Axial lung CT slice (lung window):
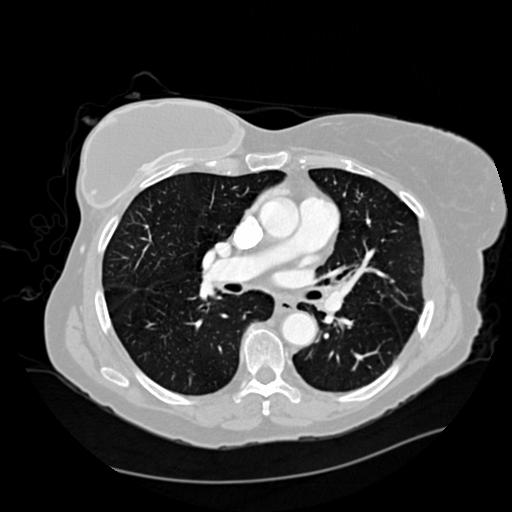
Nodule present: no